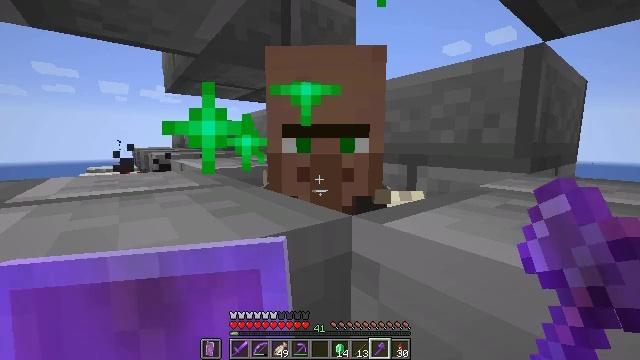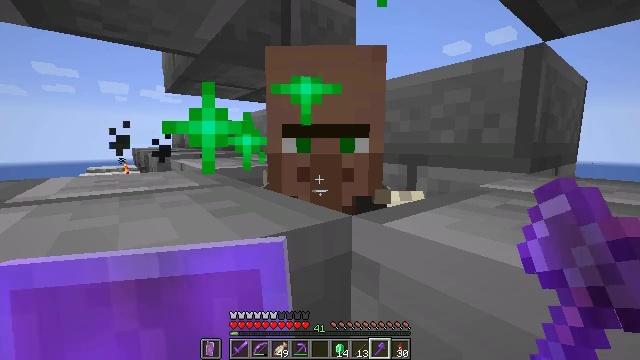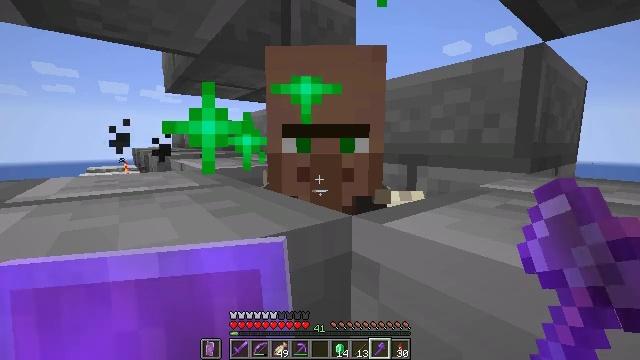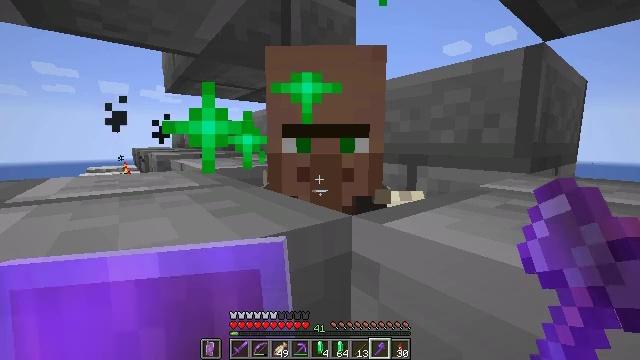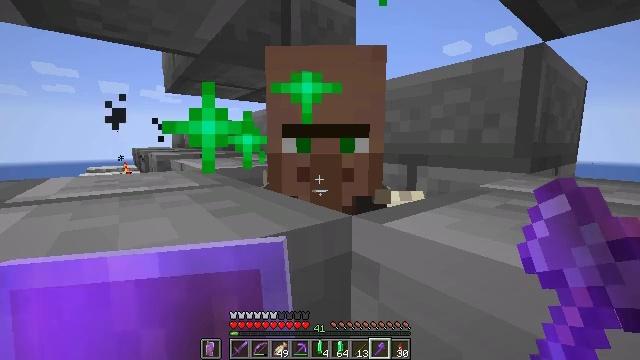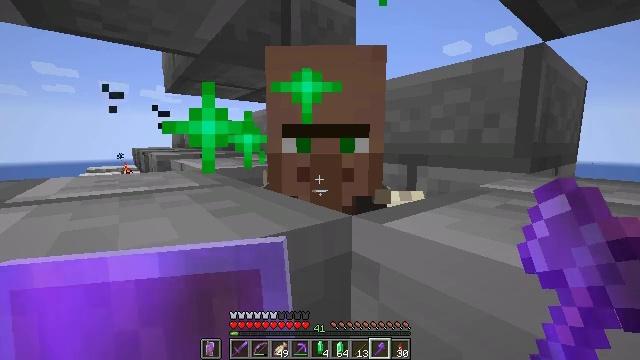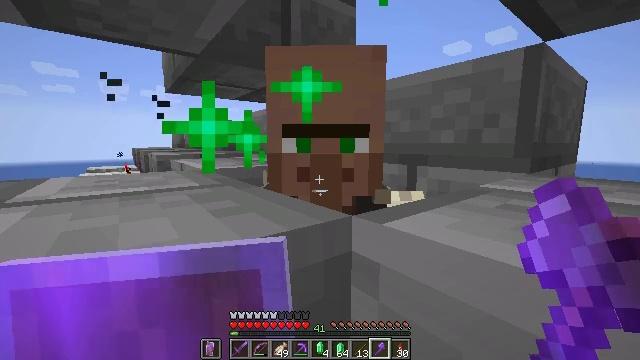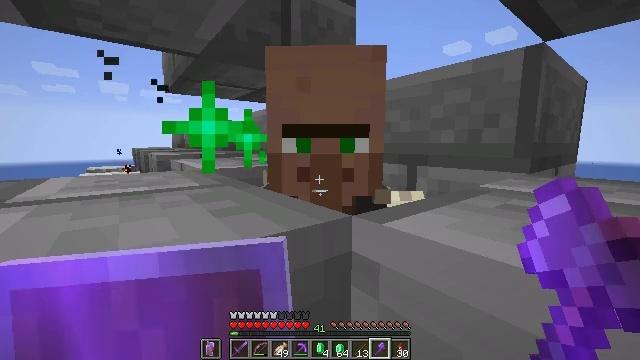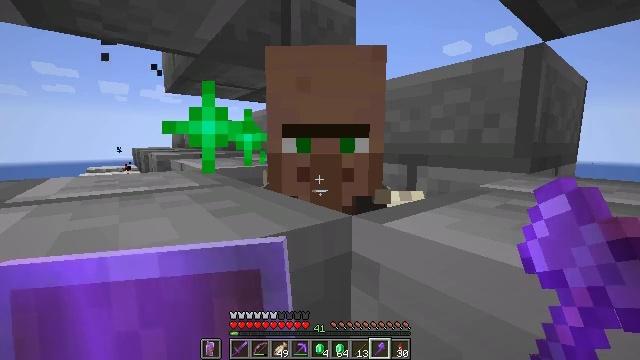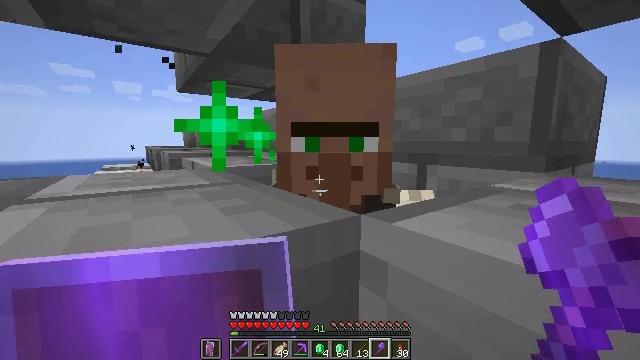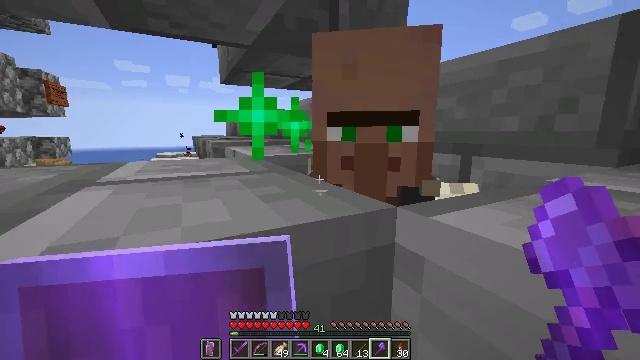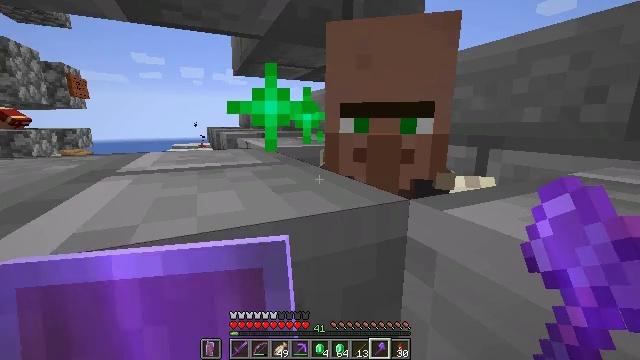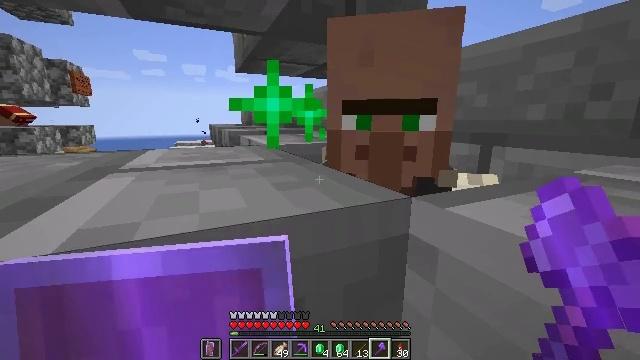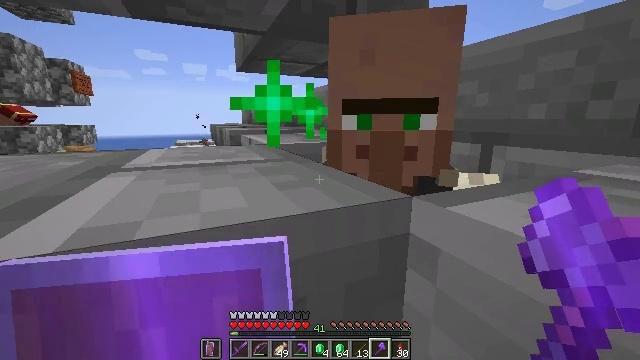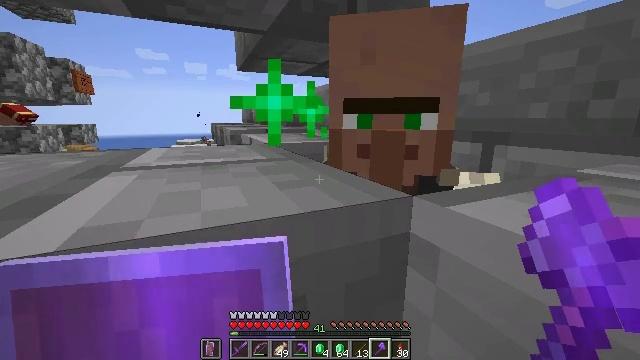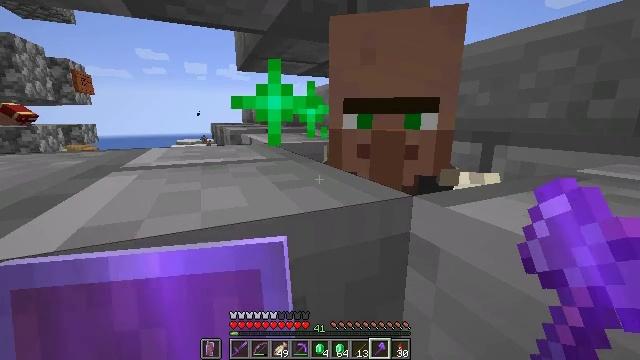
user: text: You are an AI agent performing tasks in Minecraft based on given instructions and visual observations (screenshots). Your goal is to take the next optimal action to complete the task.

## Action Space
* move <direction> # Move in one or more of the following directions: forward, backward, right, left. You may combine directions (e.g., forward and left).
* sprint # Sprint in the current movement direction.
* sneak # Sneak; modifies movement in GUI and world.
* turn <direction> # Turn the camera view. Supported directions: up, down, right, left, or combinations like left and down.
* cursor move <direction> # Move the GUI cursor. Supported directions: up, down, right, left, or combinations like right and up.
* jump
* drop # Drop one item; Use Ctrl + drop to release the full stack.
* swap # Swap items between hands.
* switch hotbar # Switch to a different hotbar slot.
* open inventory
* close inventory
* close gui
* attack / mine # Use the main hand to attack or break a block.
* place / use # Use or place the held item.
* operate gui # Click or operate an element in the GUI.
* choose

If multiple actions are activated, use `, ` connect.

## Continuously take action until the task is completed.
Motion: motion action
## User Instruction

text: Craft chiseled stone bricks using the crafting grid.
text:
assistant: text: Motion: no_op
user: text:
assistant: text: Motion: no_op
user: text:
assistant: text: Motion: no_op
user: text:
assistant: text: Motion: no_op
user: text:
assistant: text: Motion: no_op
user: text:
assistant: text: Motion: no_op
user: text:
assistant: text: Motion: no_op
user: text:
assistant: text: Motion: no_op
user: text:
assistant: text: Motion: turn left
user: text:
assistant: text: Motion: turn left and down
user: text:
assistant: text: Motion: turn left and down
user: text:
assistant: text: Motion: no_op
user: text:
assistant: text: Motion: no_op
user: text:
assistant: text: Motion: no_op
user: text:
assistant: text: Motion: no_op
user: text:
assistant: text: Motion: no_op
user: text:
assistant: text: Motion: no_op
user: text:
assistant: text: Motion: no_op
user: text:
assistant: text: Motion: no_op
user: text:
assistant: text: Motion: no_op
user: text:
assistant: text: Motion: no_op
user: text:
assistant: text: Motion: no_op
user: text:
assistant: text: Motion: no_op
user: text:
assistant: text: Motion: no_op
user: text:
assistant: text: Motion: no_op
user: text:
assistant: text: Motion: no_op
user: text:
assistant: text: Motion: no_op
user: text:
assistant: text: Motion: no_op
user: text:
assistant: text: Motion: turn right and up
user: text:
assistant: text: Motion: turn right and up